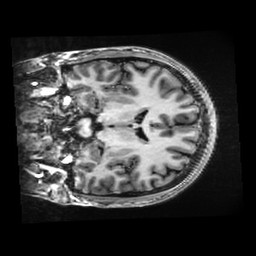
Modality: T1w
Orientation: coronal
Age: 19
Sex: male
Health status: healthy
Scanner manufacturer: ge
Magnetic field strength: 3 T
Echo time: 0.0052 s